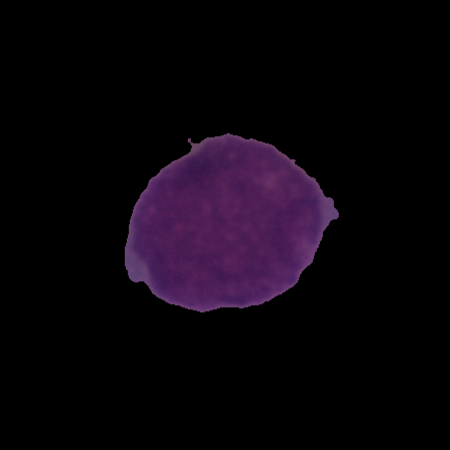
Label: cancer